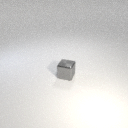
small gray metal cube